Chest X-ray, PA view. Patient: 24 years old, sex F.
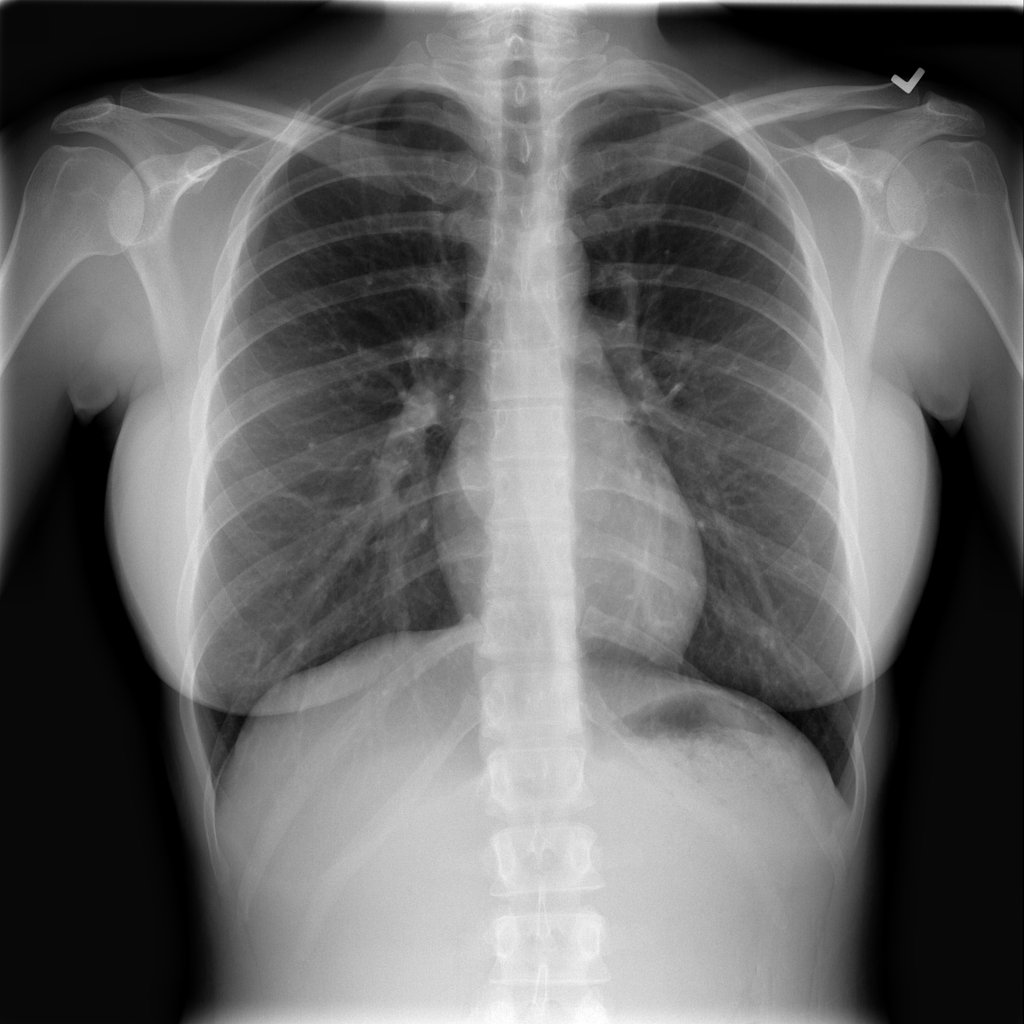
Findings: No Finding